Question: I have the following image. Where I have sets of points thare are aligned horizontally and vertically. What algorithm can I use to find these sets?
is using the line sweet algorithm good idea?
Thank you.

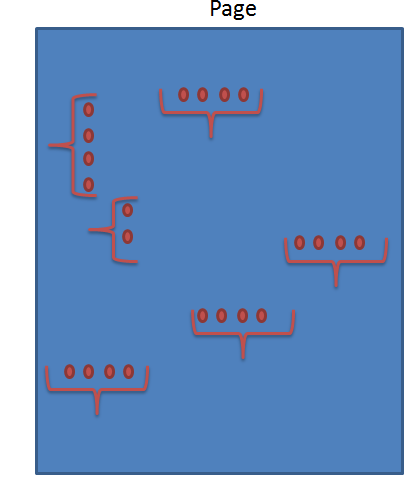
Answer: In general case - if you need to detect the lines on the image, or the groups of points, which located along the different lines - I'd suggest you to use <URL>.